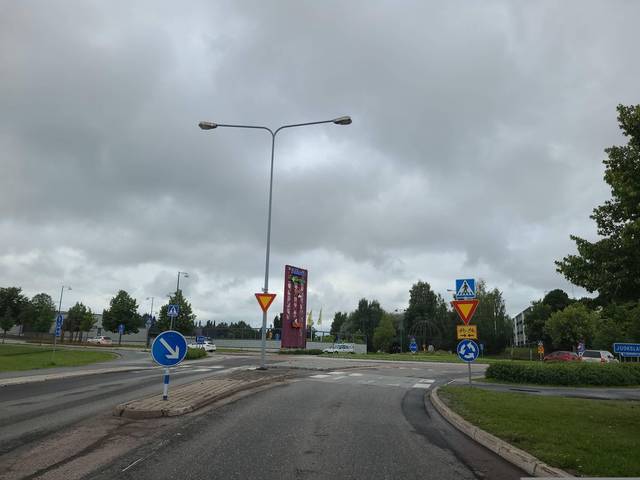
Region: Finland
Coordinates: 61.866, 25.2